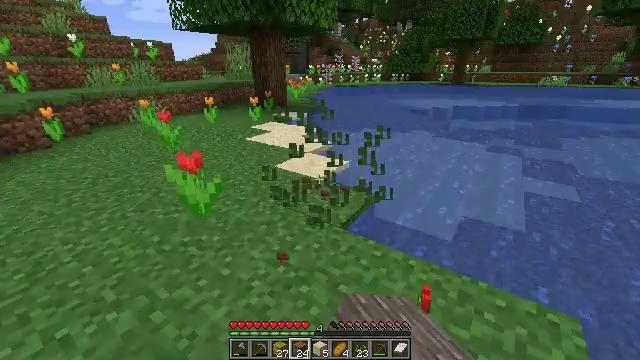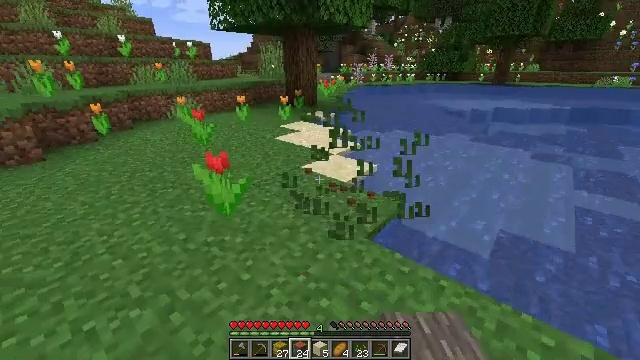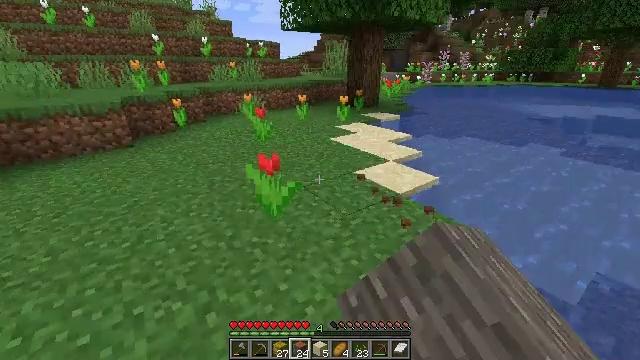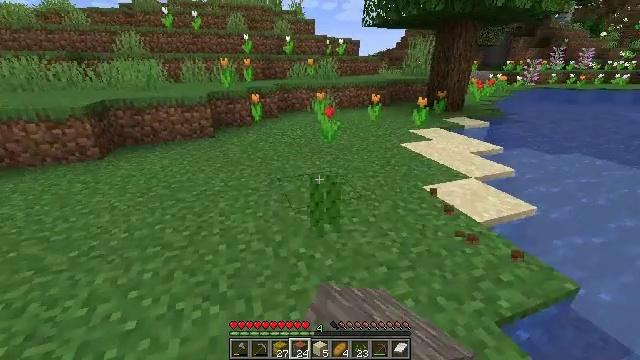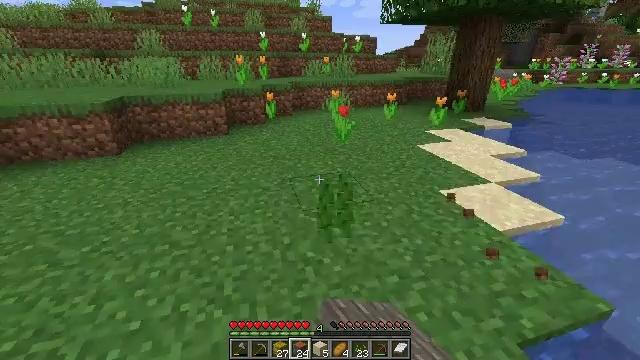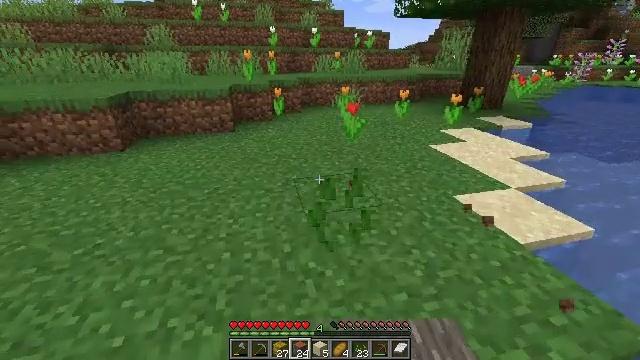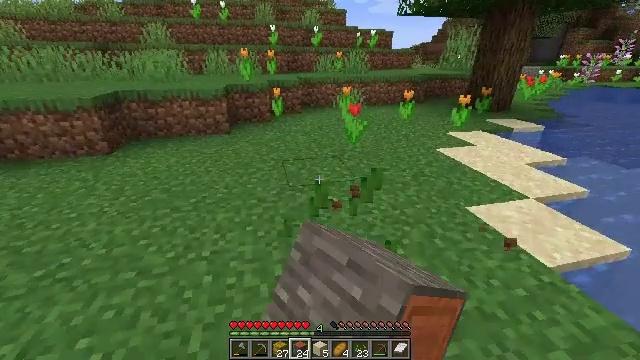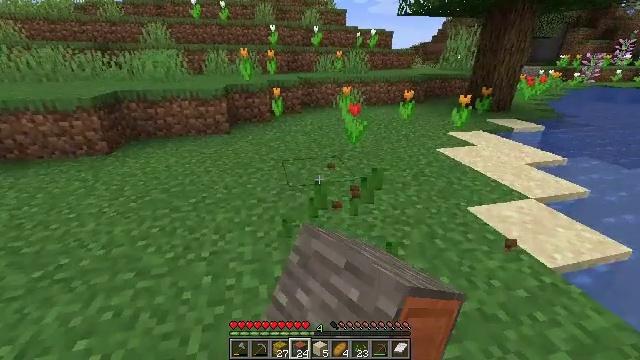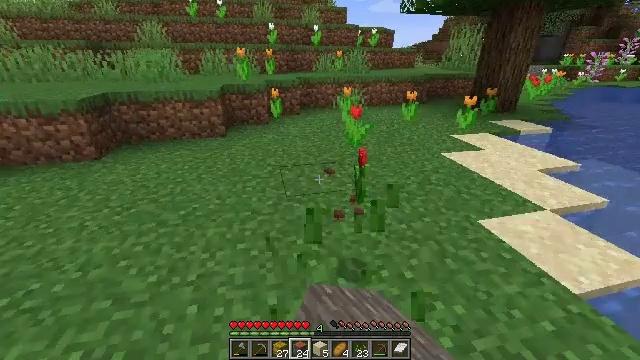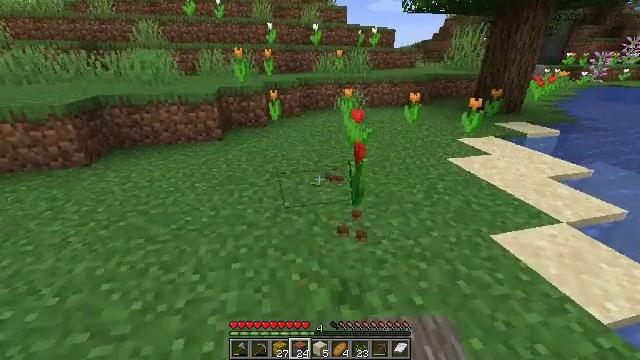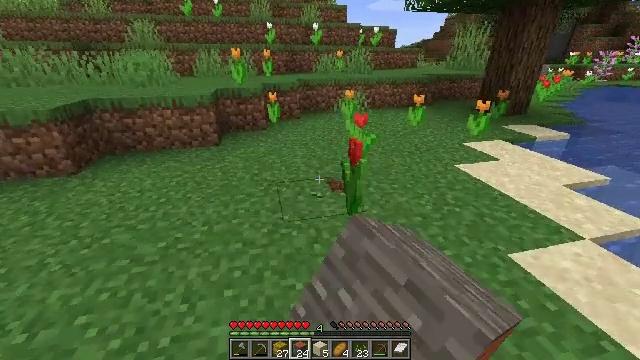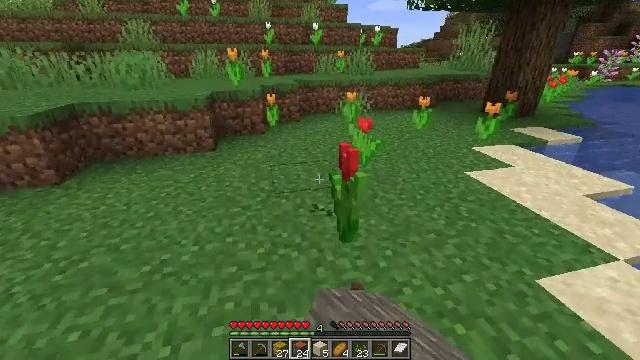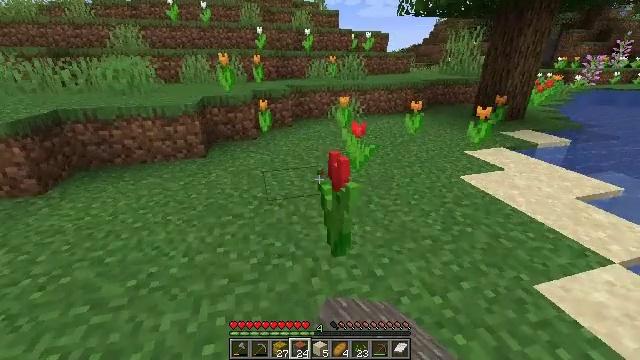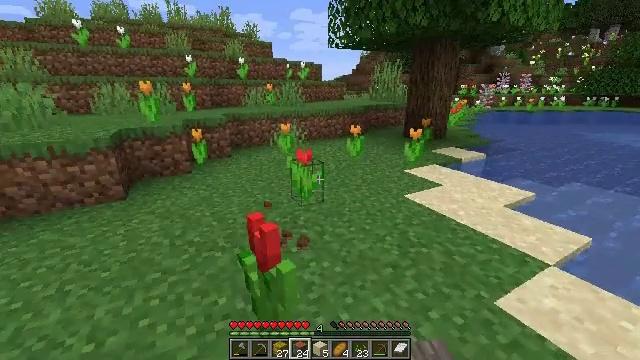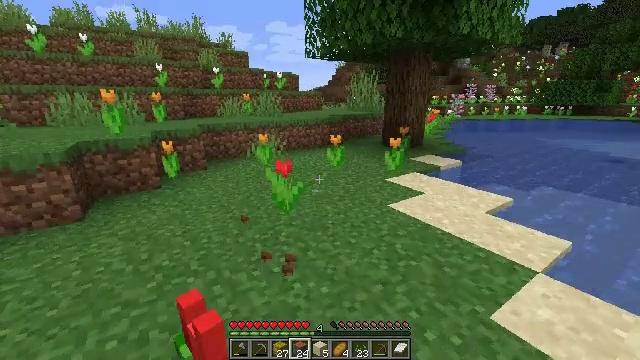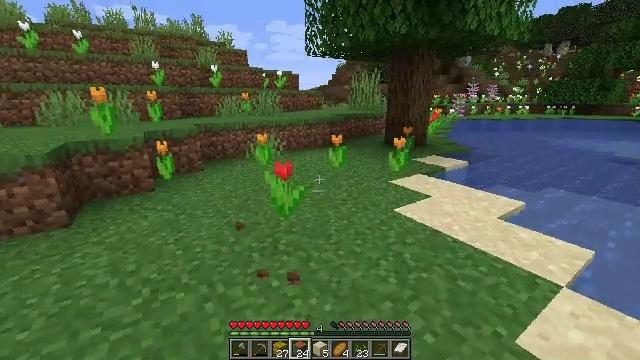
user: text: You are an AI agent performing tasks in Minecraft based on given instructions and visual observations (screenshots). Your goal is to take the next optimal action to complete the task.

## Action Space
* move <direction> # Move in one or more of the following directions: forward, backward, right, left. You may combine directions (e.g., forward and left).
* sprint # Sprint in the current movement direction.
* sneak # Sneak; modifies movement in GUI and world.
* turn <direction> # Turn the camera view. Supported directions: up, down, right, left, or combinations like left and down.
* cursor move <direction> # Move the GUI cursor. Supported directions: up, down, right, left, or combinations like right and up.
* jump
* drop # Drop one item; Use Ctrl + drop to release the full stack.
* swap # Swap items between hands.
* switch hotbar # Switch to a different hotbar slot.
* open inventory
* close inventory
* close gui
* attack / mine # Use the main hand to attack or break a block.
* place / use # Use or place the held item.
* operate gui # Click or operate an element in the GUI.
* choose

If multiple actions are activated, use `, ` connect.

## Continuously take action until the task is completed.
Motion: motion action
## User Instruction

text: Break the red tulip to collect it.
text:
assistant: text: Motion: move forward, turn left, attack / mine
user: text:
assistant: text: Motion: move forward, turn left, attack / mine
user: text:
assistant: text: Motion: move forward, turn left, attack / mine
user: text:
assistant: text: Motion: move forward, turn left, attack / mine
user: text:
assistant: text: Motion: move forward, turn left, attack / mine
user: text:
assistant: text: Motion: move forward, attack / mine
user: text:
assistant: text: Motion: move forward, attack / mine
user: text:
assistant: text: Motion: move forward, attack / mine
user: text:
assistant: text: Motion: move forward, attack / mine
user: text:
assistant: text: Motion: move forward, attack / mine
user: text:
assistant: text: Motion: move forward, attack / mine
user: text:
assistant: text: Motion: move forward, turn right, attack / mine
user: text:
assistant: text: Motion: move forward, turn right and up, attack / mine
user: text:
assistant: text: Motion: move forward, turn right and up, attack / mine
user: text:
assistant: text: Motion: move forward, attack / mine
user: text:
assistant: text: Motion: move forward, attack / mine
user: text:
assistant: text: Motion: move forward, turn left and down, attack / mine
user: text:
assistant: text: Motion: move forward, turn left, attack / mine
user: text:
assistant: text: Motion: move forward, turn left and down, attack / mine
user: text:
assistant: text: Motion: move forward, turn left and down, attack / mine
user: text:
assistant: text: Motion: move forward, turn left, attack / mine
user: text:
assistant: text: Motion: move forward, attack / mine
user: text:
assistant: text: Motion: attack / mine